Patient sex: M
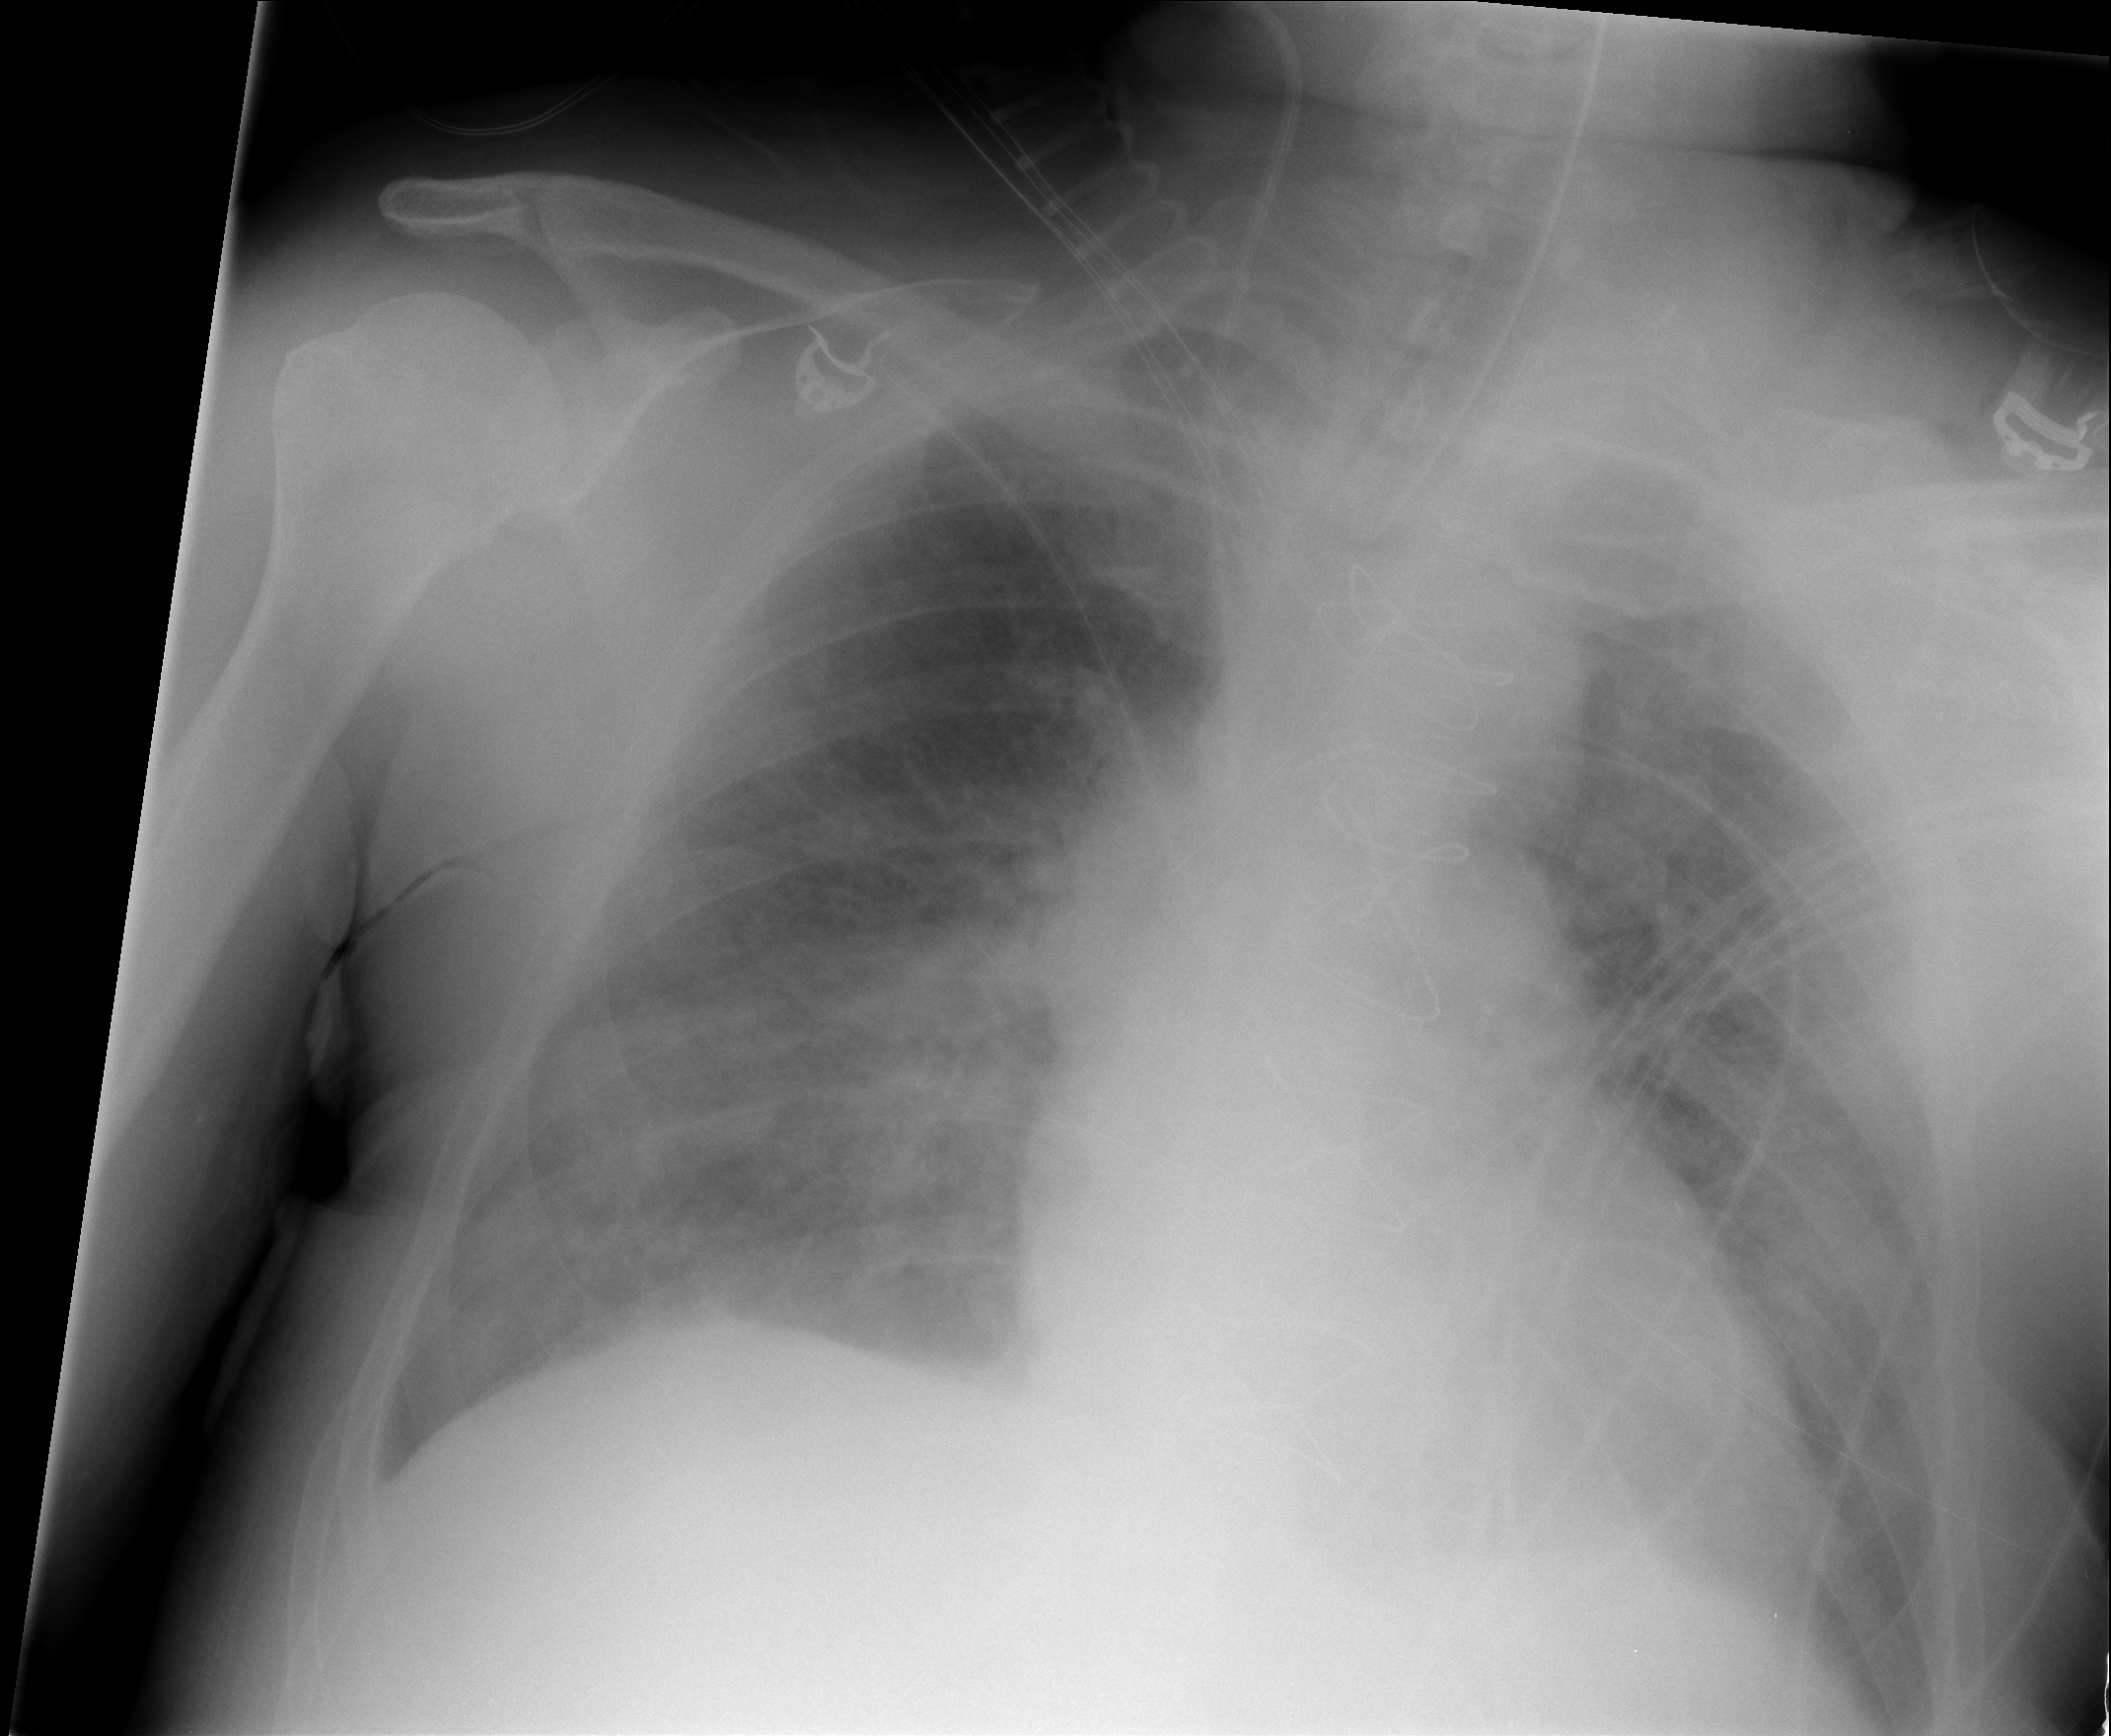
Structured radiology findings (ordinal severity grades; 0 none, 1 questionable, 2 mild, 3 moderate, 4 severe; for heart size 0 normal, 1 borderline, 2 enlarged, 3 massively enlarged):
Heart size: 0
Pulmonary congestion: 2
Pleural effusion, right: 1
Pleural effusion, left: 1
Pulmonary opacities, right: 2
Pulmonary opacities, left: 3
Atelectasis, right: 3
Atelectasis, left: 3